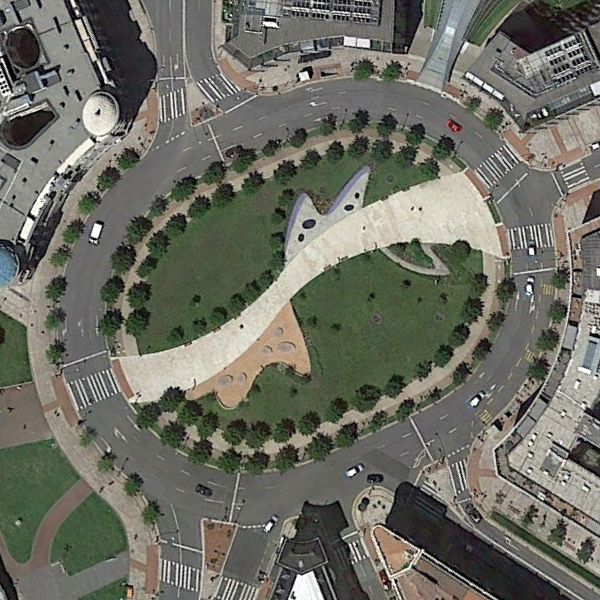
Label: Square